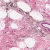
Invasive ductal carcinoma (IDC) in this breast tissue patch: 0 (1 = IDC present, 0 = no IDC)